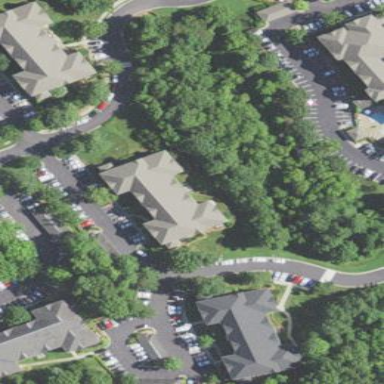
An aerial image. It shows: Residential building.